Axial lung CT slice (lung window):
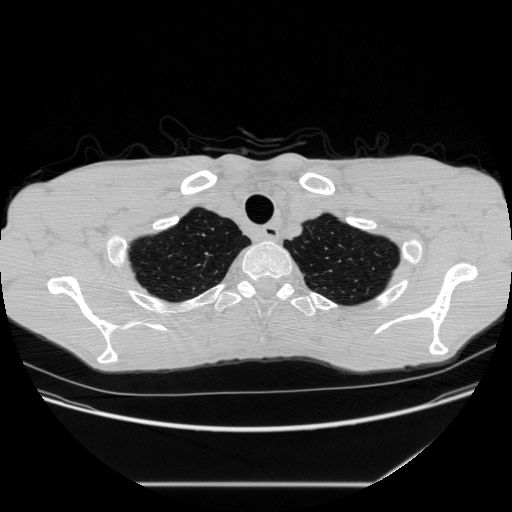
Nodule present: no